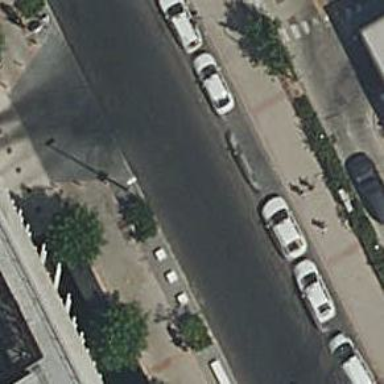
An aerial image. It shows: Taxi stand.